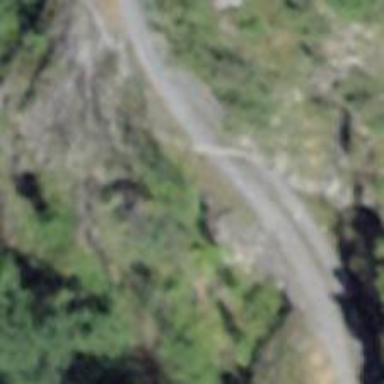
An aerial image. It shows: Natural cliff.